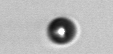
Label: bead